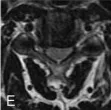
The sagittal MRI scan.
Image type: radiology (mri)